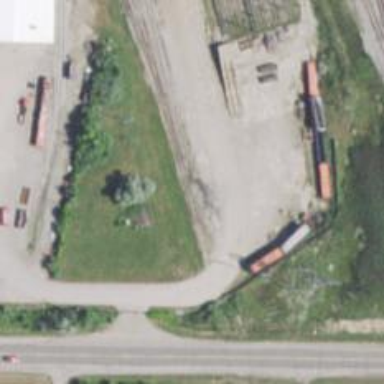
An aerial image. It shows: Rail spur service.